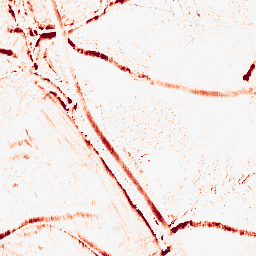
Category: morphological
Decomposition family: morphological_ellipse
Decomposition parameters: operation: opening
width: 10
height: 5
Upsampling method: quartic
Upsampling parameters: scale: 4
Upsampling scale: 4